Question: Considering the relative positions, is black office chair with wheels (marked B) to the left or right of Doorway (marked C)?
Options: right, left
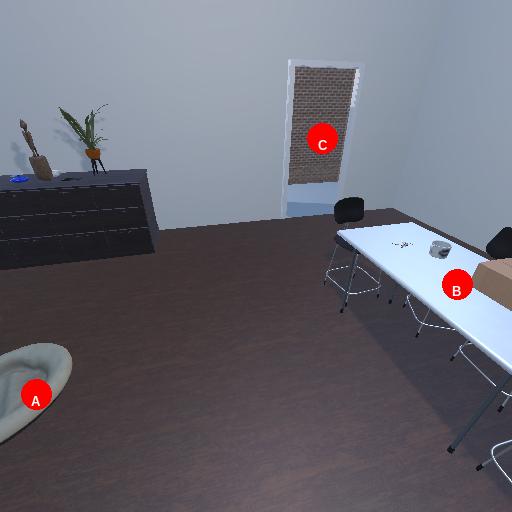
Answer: right